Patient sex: M
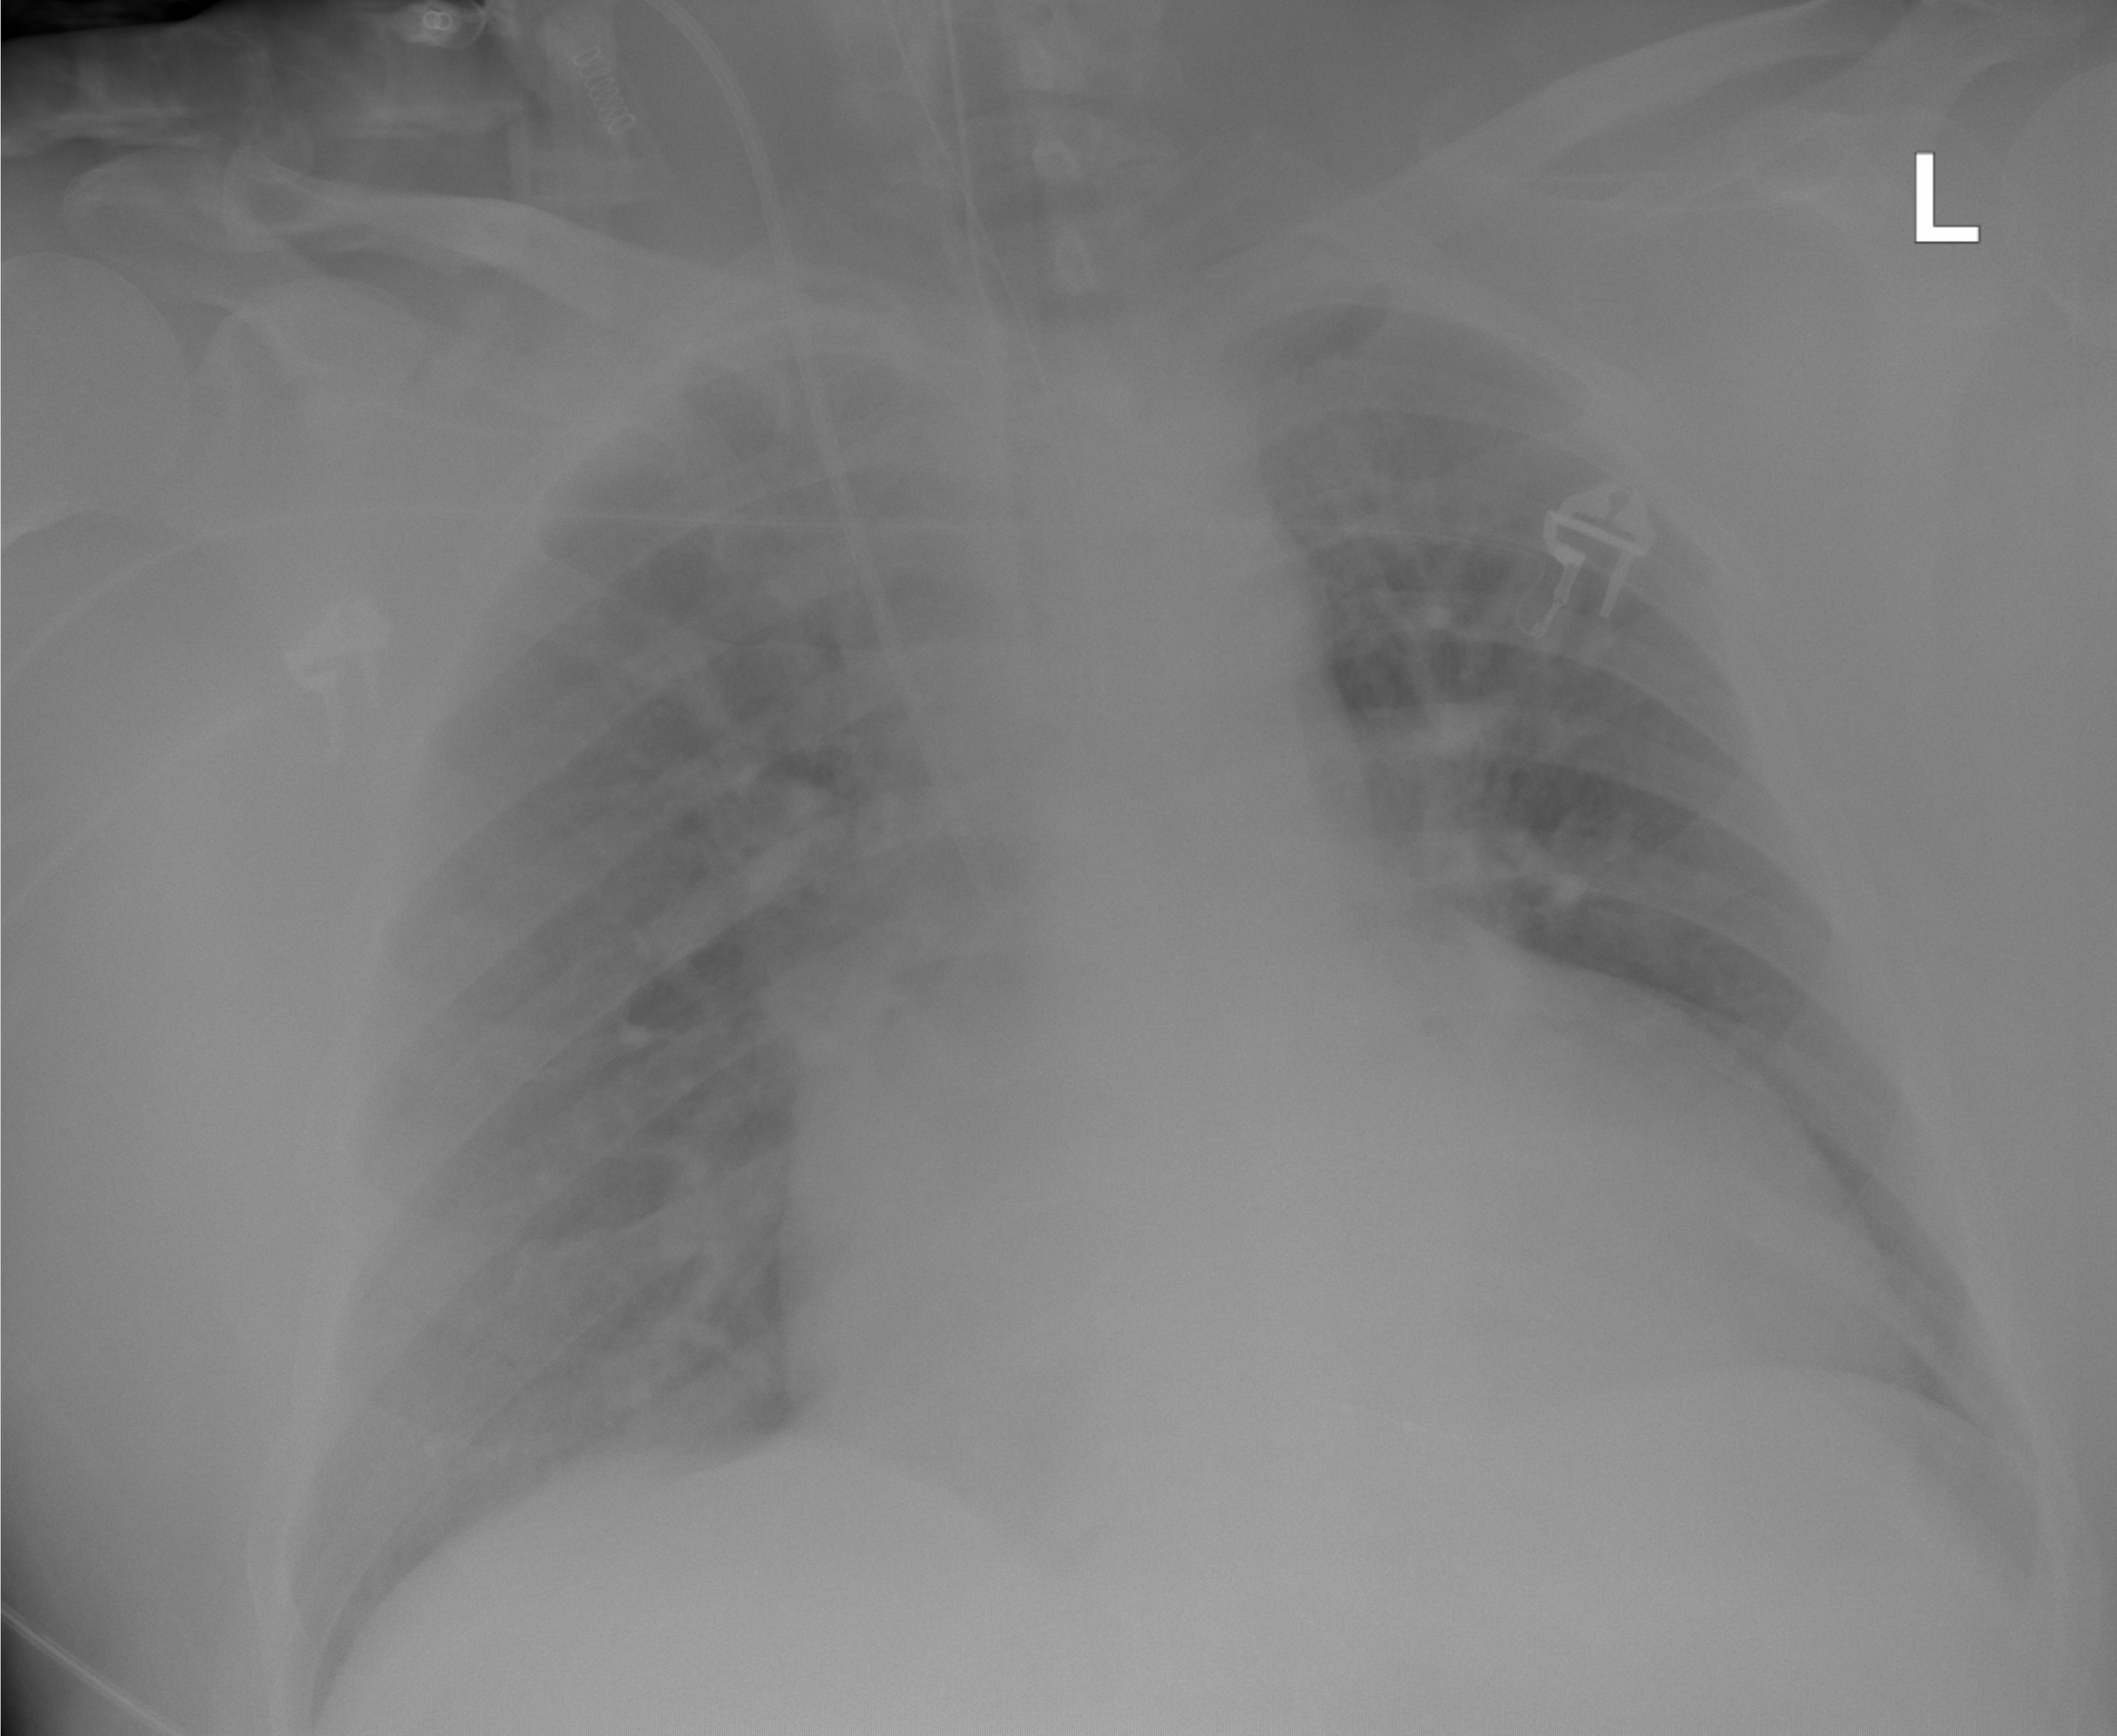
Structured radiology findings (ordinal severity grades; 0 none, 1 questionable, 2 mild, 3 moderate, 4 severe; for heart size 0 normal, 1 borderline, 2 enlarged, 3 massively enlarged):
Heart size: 2
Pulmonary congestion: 3
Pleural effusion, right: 2
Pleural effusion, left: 2
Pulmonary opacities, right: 2
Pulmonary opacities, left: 2
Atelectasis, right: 0
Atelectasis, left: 0